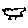
Label: bird